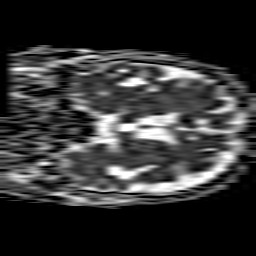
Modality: ADC
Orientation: coronal
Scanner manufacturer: philips
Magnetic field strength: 1.5 T
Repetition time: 3.686 s
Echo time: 0.09411 s